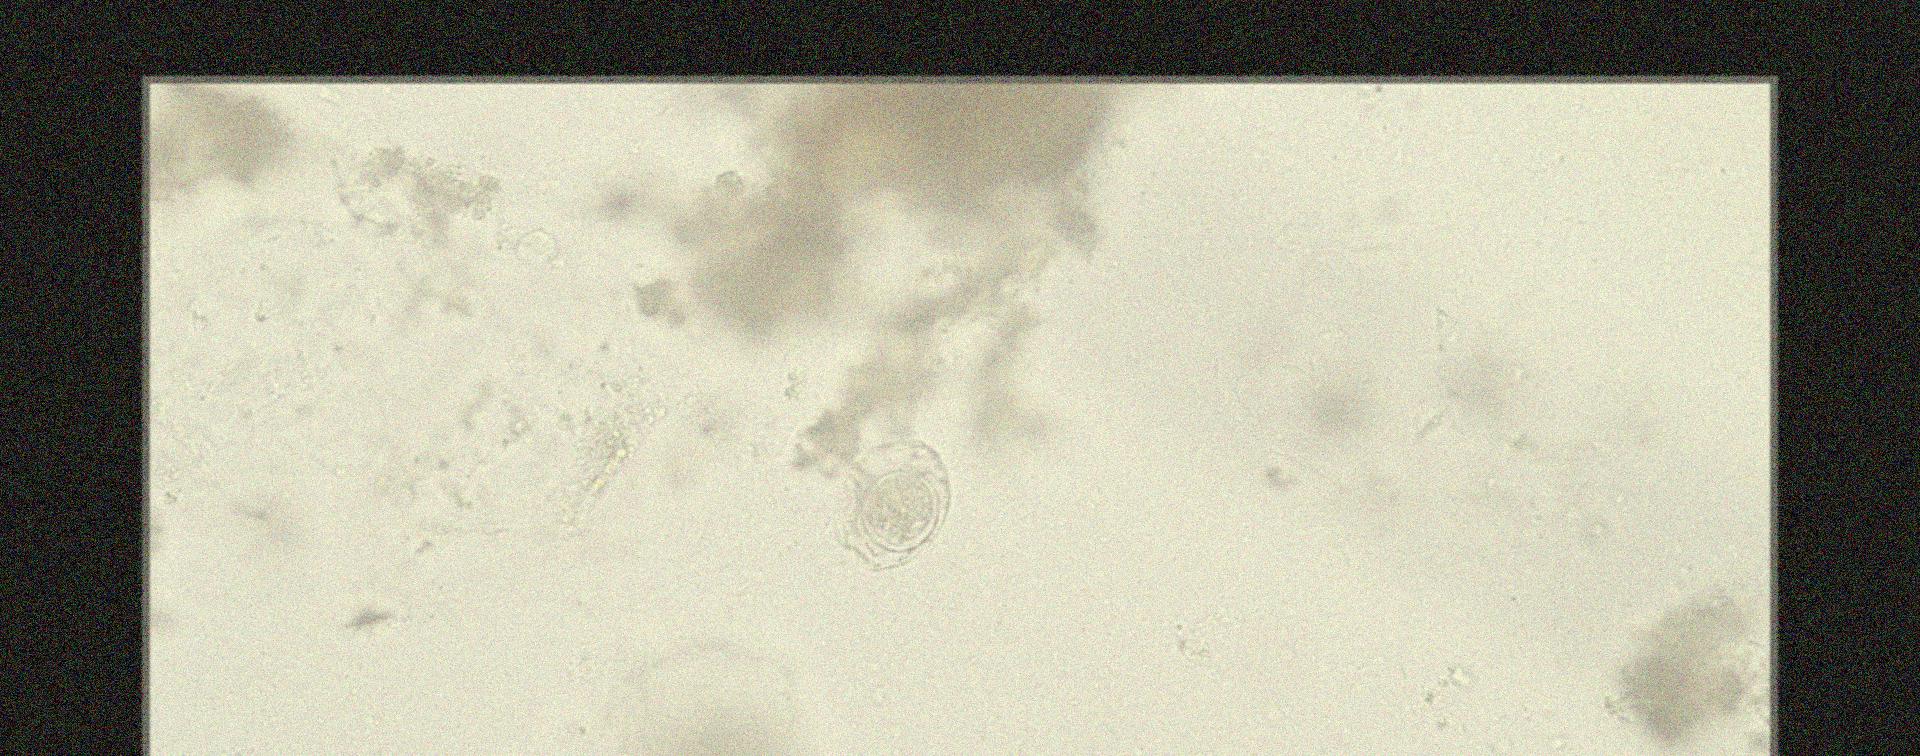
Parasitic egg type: Hymenolepis nana